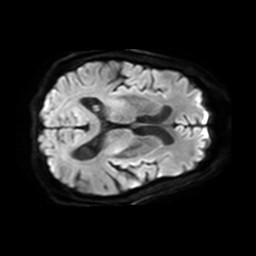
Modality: TRACE
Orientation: axial
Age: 73
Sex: male
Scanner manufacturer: philips
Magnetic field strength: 3 T
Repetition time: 3.078 s
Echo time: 0.076 s